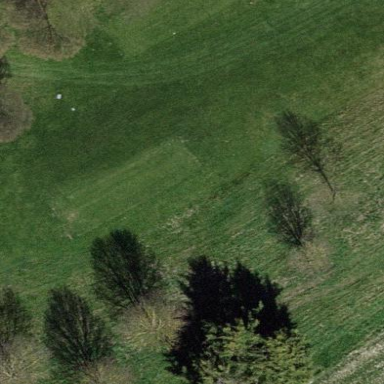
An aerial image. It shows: Grassy area designated as golf tee.